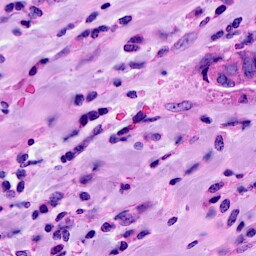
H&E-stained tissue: Breast